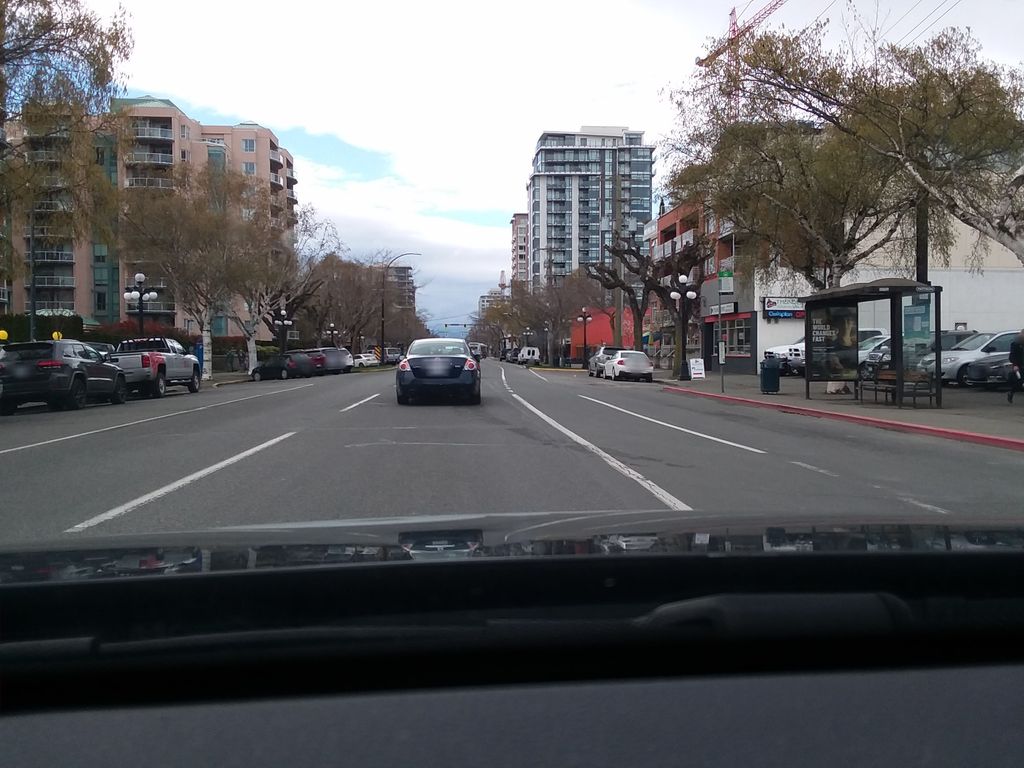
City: victoria